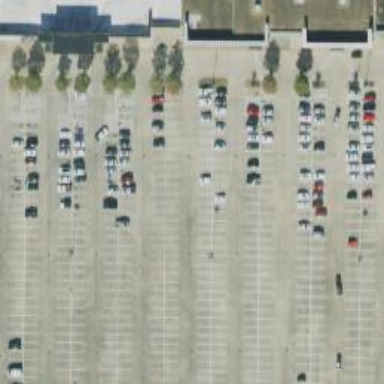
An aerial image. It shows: Parking space.